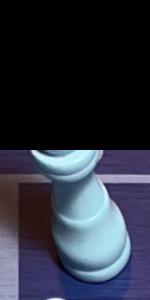
Label: King_White